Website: macys
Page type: account-selection
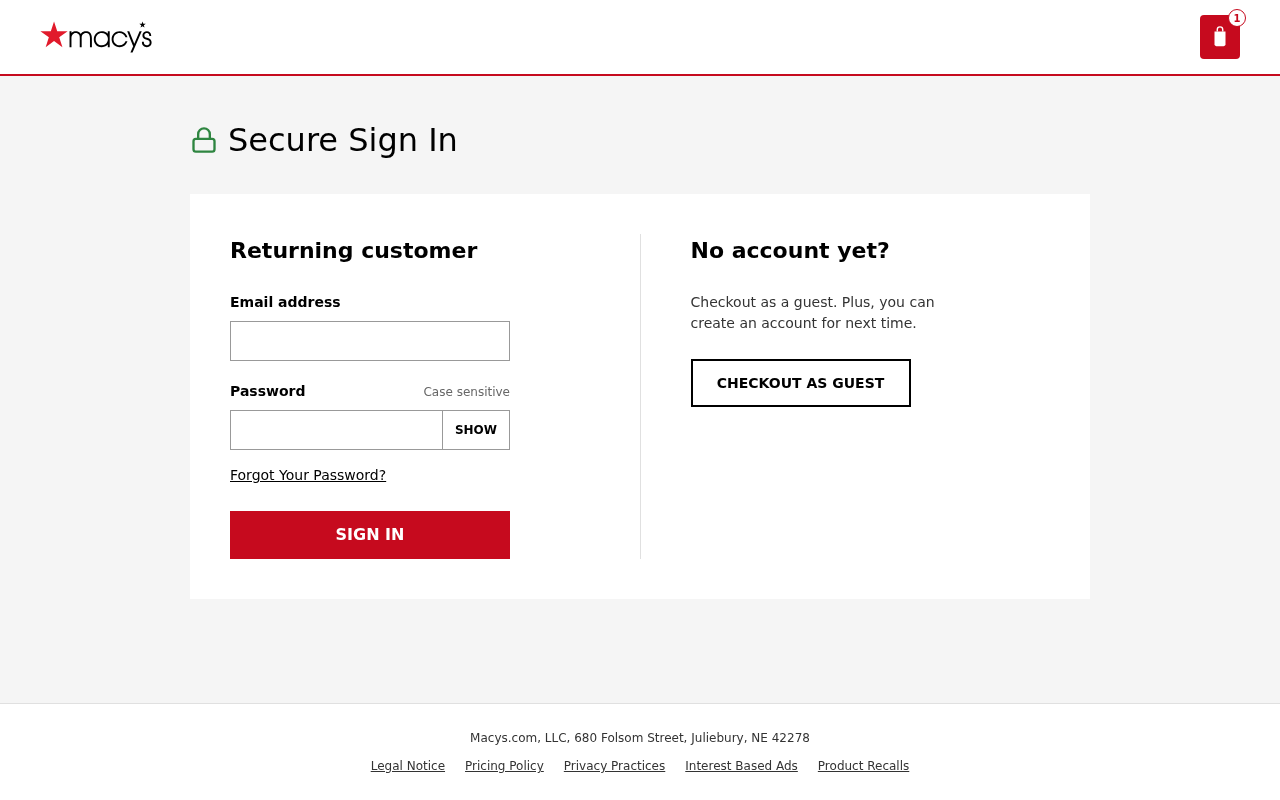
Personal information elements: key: PII_EMAIL
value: carriethomas@yahoo.com
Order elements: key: ORDER_NUM_ITEMS
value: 1